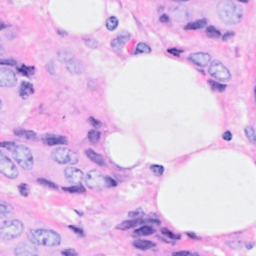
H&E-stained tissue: Breast